Question: I will start with img that help me discribe my problem:

I have two connected segments AB & BC (and i know coords). How can I calculate arc between first and last green point. First & last green point is located with specified distance from B point (black segment). Anyone can help me with this problem?
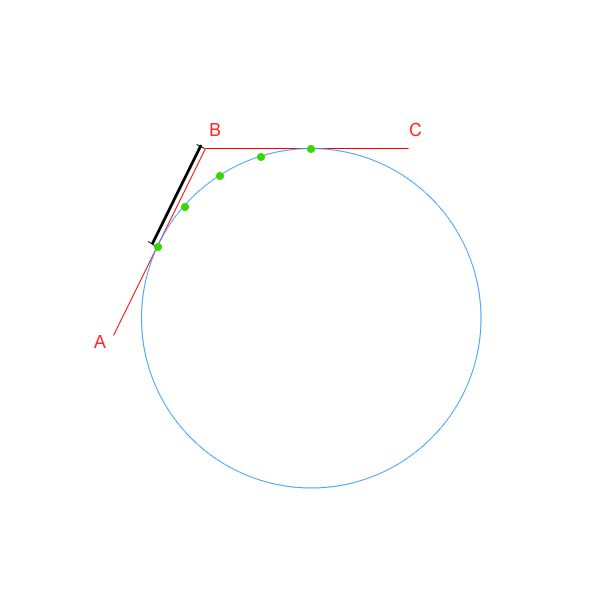
Answer: The problem boils down to finding the center of the circle given a radius , the point and the directions and .

Follow these steps:
1. Find angle ph between BC and AB using any "angle between two planar vectors" algorithm you find (there are many ways).
2. Calculate the arc inclusive angle ps with ps = 2*arcsin(cot(ph/2))
3. Calculate the distance s along BC where the arc ends s = r*cot(ph/2)
4. If the direction of BC is e_BC=(ex,ey) and the normal is n_BC=(ey,-ex) then the end of the arc M is (mx,my) = (bx,by) + s*(ex,ey)
5. And the circle center is (kx,ky) = (mx,my) + r*(nx,ny)
6. Now take N=4 angle increments to rotate point M about K to get your green points i-th point: i=1..4 gx = kx + (mx-kx)*cos((i/4)*ps)+(my-ky)*sin((i/4)*ps) gy = ky - (mx-kx)*sin((i/4)*ps)+(my-ky)*cos((i/4)*ps)